Question: I've got two devices - Note 3 (N9005) and G Pad 8.3 (also tested with Nexus 4 instead of the note 3, same results).
When I create a Wifi P2P group when the Note 3 is the group owner, on the G Pad (client) the method 'WifiP2pInfo.groupOwnerAddress.getHostAddress()' return the right IP.
But when I create a Wifi P2P group when the G Pad is the group owner, on the Note 3 (client) the method return wrong IP address!
here is an ipconfig from the G Pad as group owner with the right ip address:

and here is the 'ECONNREFUSED' exception on the Note 3 when trying to connect the given ip address:
'''
11-25 21:04:53.264 4817-4986/com.example.wifidirect.app W/System.err: java.net.ConnectException: failed to connect to /192.168.49.1 (port 7958) after 5000ms: isConnected failed: ECONNREFUSED (Connection refused)
11-25 21:04:53.264 4817-4986/com.example.wifidirect.app W/System.err: at libcore.io.IoBridge.isConnected(IoBridge.java:223)
11-25 21:04:53.264 4817-4986/com.example.wifidirect.app W/System.err: at libcore.io.IoBridge.connectErrno(IoBridge.java:161)
11-25 21:04:53.264 4817-4986/com.example.wifidirect.app W/System.err: at libcore.io.IoBridge.connect(IoBridge.java:112)
11-25 21:04:53.264 4817-4986/com.example.wifidirect.app W/System.err: at java.net.PlainSocketImpl.connect(PlainSocketImpl.java:192)
11-25 21:04:53.264 4817-4986/com.example.wifidirect.app W/System.err: at java.net.PlainSocketImpl.connect(PlainSocketImpl.java:460)
11-25 21:04:53.264 4817-4986/com.example.wifidirect.app W/System.err: at java.net.Socket.connect(Socket.java:833)
11-25 21:04:53.264 4817-4986/com.example.wifidirect.app W/System.err: at com.yoavst.wifidirectlib.WifiP2P$5.run(WifiP2P.java:237)
11-25 21:04:53.264 4817-4986/com.example.wifidirect.app W/System.err: at java.lang.Thread.run(Thread.java:841)
11-25 21:04:53.264 4817-4986/com.example.wifidirect.app W/System.err: Caused by: libcore.io.ErrnoException: isConnected failed: ECONNREFUSED (Connection refused)
11-25 21:04:53.264 4817-4986/com.example.wifidirect.app W/System.err: at libcore.io.IoBridge.isConnected(IoBridge.java:208)
11-25 21:04:53.264 4817-4986/com.example.wifidirect.app W/System.err: ... 7 more
'''
Here are also the code, but I don't think it is the problem:
'''
Socket socket = new Socket();
socket.setReuseAddress(true);
socket.connect((new InetSocketAddress(info.groupOwnerAddress.getHostAddress(), PORT_GET_IP)), 5000);
OutputStream os = socket.getOutputStream();
ObjectOutputStream oos = new ObjectOutputStream(os);
oos.writeObject(HANDSHAKE_STRING);
oos.close();
os.close();
socket.close();
'''
'''
ServerSocket serverSocket = new ServerSocket(PORT_GET_IP);
Socket client = serverSocket.accept();
ObjectInputStream objectInputStream = new ObjectInputStream(client.getInputStream());
Object object = objectInputStream.readObject();
if (object.getClass().equals(String.class) && object.equals(HANDSHAKE_STRING)) {
otherDeviceINetAddress = client.getInetAddress();
initClient(client.getInetAddress().toString().substring(1));
}
'''
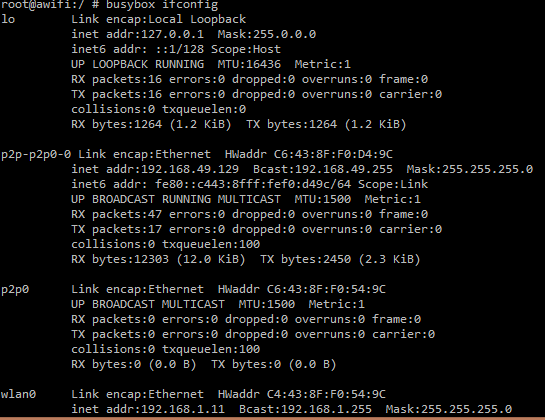
Answer: According to your last comment, you can't set the device you want as the group owner. What steps have you taken so far? Per the <URL> However, this is not 100% reliable and the system may end up deciding who the group owner will be, specially if you had already established a connection in the past and the group information has been persisted.